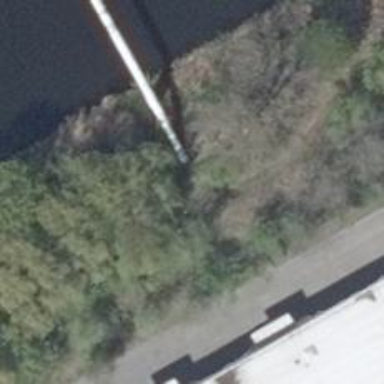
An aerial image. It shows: Bridge.